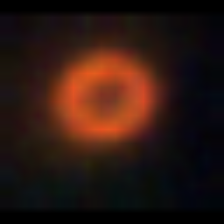
Taxon: NanoPlankton
Group: Other